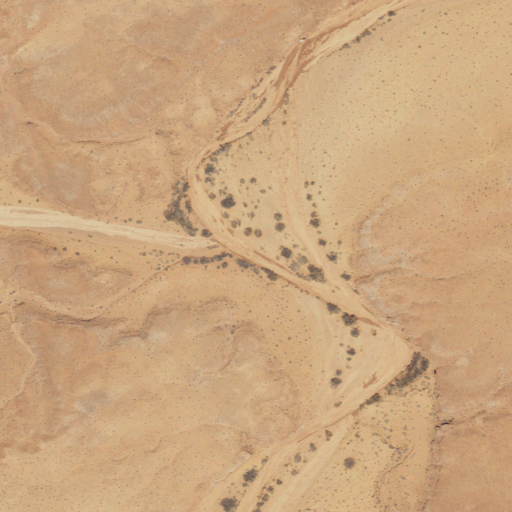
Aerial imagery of valley in Utah named Stagecoach Wash containing shrub, grassland, and barren land